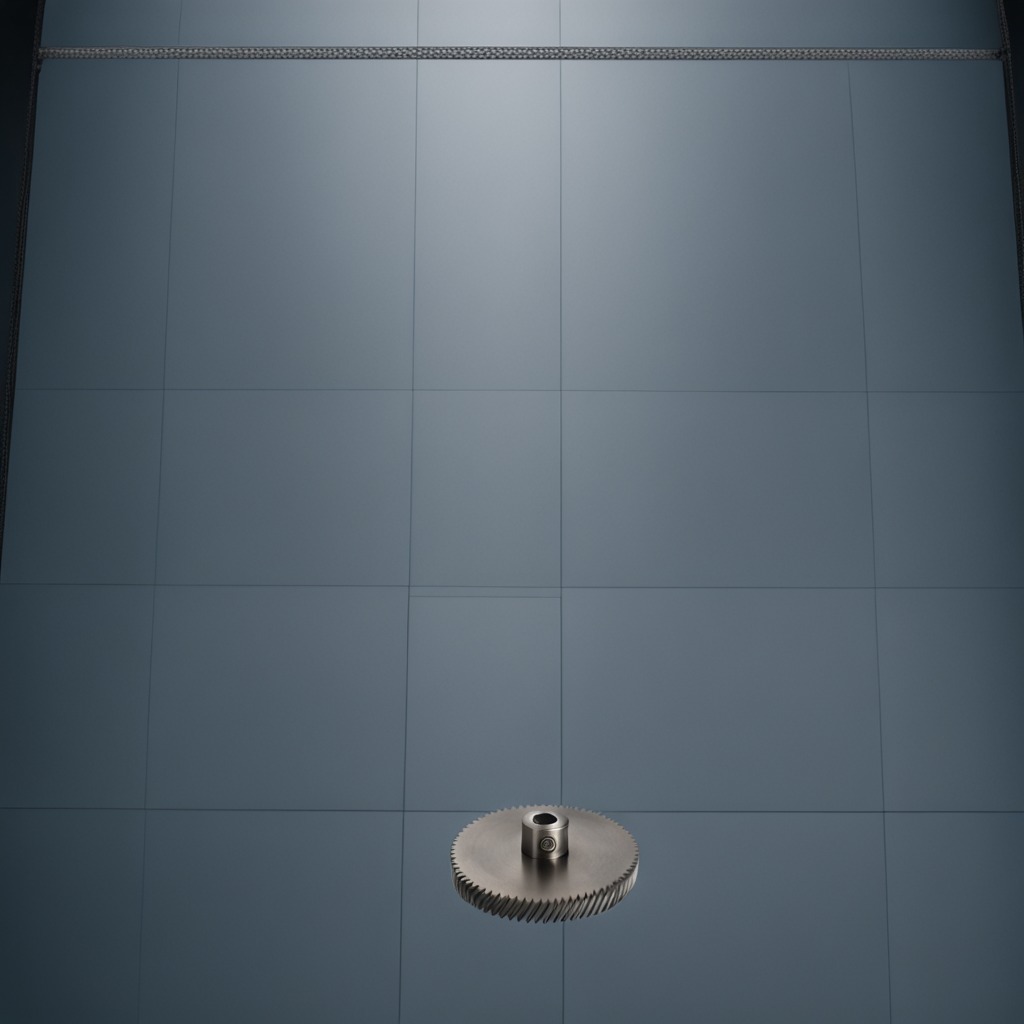
A steel gear with teeth is lying on the toolbox surface.